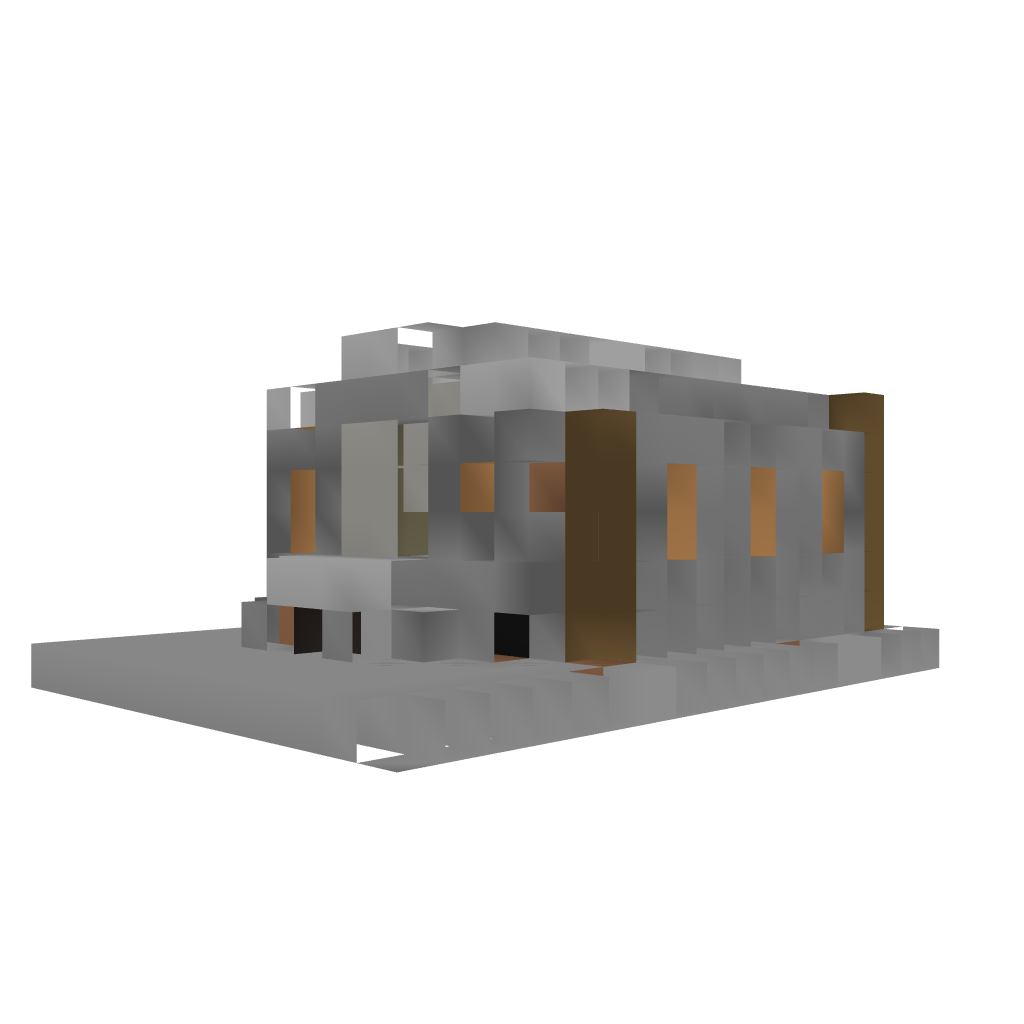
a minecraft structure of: Farm sugarcane